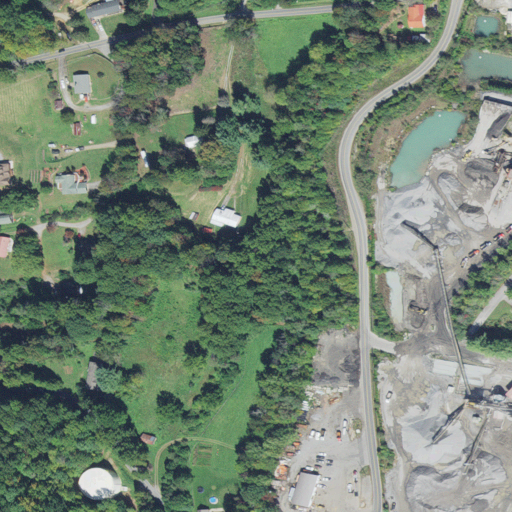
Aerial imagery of valley in North Carolina named Big Cove containing deciduous forest, open development, pasture, high intensity development, medium intensity development, and low intensity development